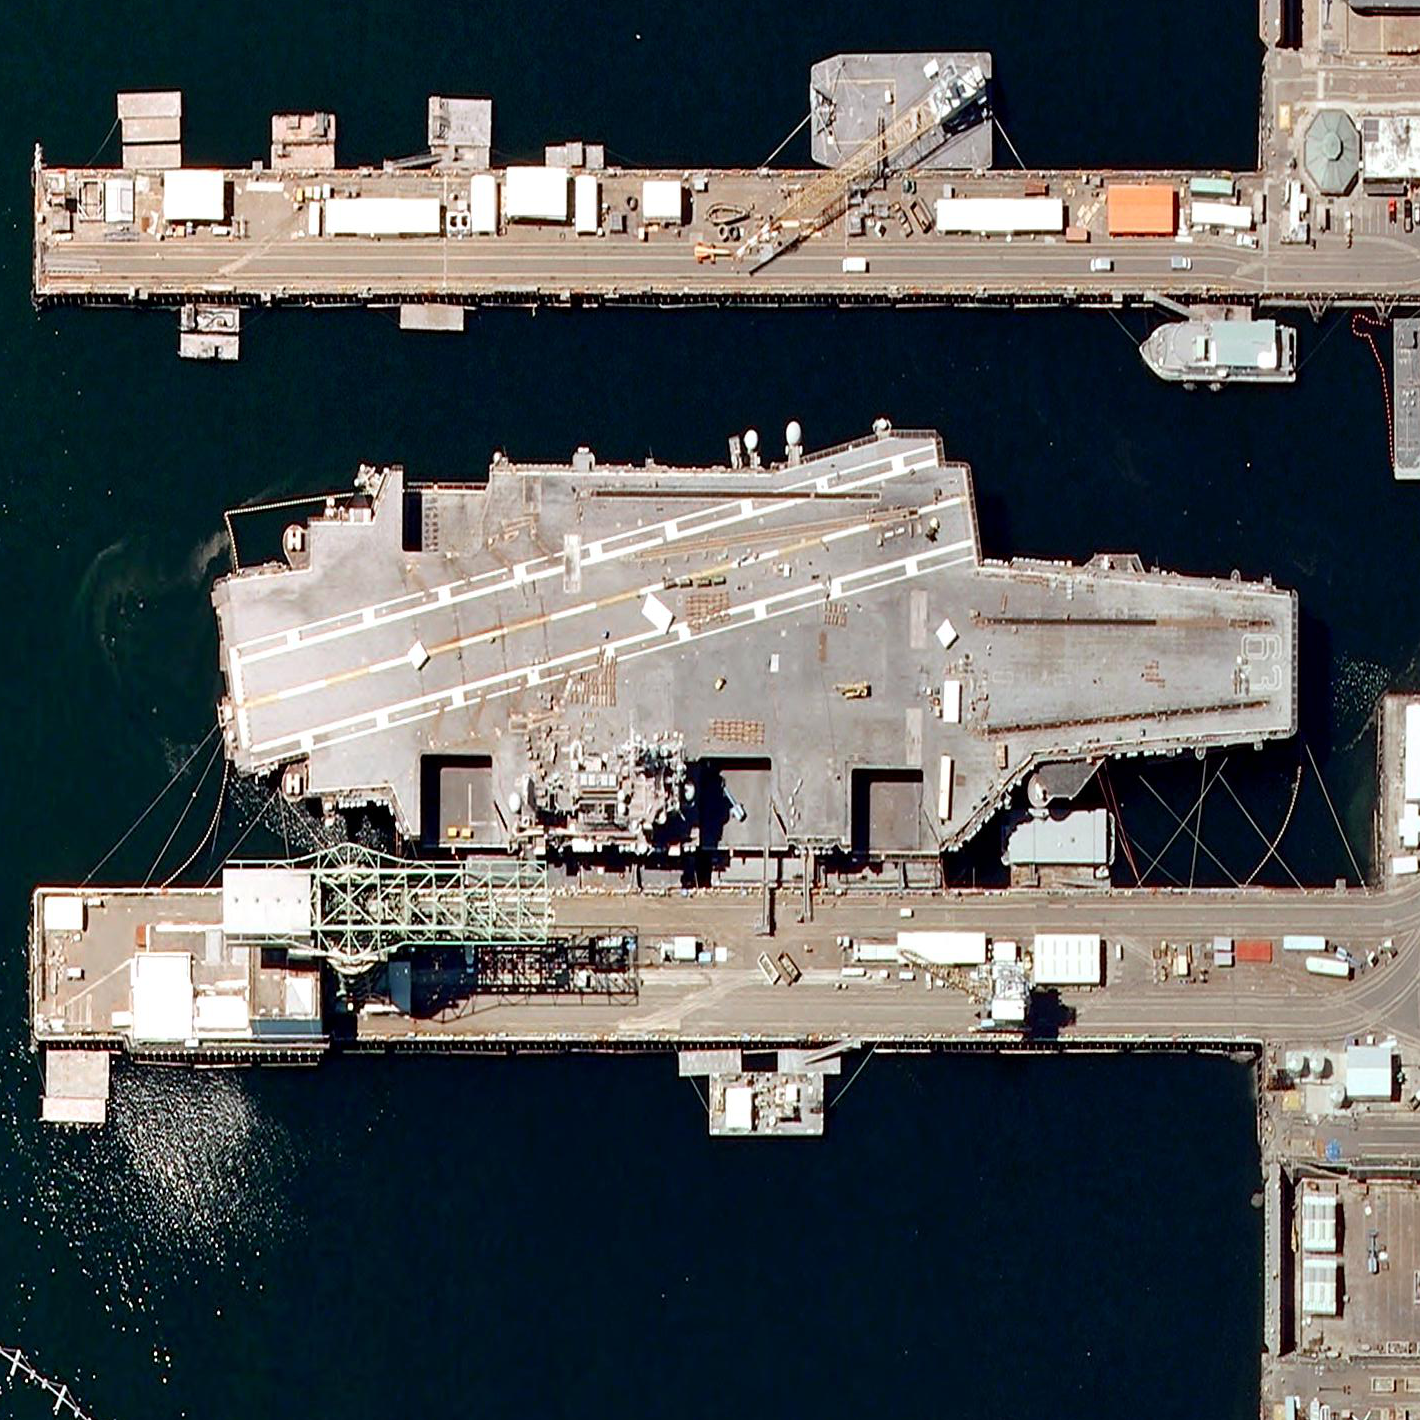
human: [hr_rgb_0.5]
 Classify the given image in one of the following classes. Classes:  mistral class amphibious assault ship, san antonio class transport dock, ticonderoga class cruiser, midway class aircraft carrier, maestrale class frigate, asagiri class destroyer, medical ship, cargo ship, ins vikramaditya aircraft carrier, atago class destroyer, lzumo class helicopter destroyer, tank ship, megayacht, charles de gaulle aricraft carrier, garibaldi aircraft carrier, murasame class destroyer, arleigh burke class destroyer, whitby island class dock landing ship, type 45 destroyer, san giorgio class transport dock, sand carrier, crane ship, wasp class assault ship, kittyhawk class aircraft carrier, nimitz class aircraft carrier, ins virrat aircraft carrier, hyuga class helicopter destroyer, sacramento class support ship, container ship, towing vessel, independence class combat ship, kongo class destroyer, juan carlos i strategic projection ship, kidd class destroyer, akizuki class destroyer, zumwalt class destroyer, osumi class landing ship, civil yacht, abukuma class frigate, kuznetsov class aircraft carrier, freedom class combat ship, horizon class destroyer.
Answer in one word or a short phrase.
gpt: KittyHawk class aircraft carrier